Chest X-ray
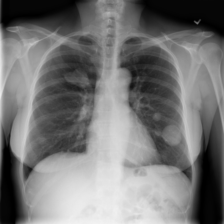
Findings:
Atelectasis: negative
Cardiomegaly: negative
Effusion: negative
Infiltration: negative
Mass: positive
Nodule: negative
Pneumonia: negative
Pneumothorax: negative
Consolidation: negative
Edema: negative
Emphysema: negative
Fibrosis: negative
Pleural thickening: negative
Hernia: negative